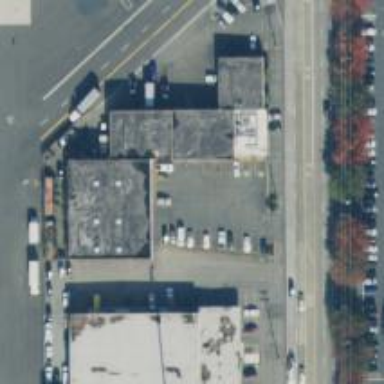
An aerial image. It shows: Building with shop selling tyres.